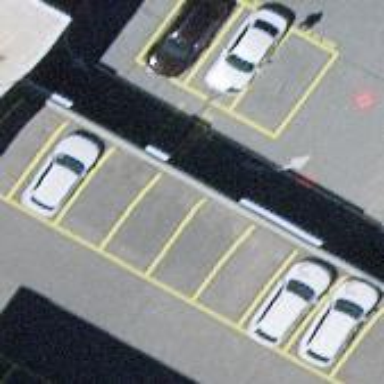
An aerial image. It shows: Multi-storey parking facility.